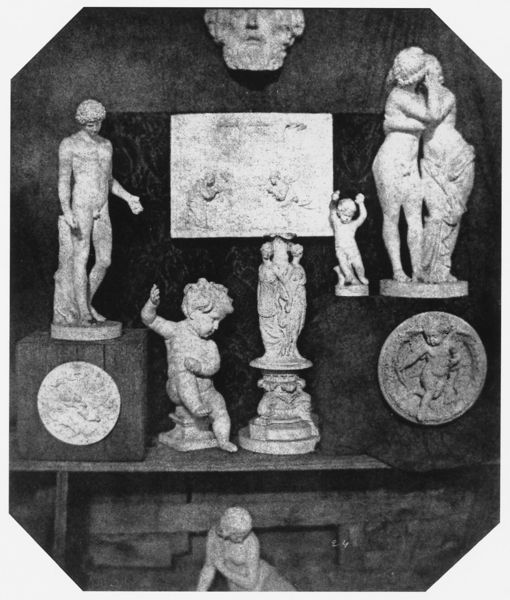
Titel: Statuettengruppe
Künstler: Hippolyte Bayard
Institution: Paris, Societé francaise de photographie
Schlagwörter: kopf, körper, mann, weiß, frauen, frau, nase, schwarz, leute, bart, gesicht, stein, vollbart, herr, haare, kind, personen, engel, putte, kuss, küssen, liebe, man, baby, figuren, grazien, büste, erotik, erotisch, schwestern, foto, penis, torso, kleinkind, skulpturen, plastiken, statuen, sammlung, rumpf, lesben, medaillie, medailie